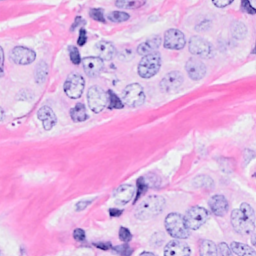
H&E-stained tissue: Breast